Current action and preconditions to check: path_clear

Your task: For each precondition in the list above, predict whether it will hold at this action.

Consider the current scene as observed from the mobile robot's camera, and analyze the predicted future states of all dynamic agents (e.g., people, animals, vehicles, or any moving entities) within the NEXT SECOND.

IMPORTANT: Only answer "very likely" if you are absolutely certain—based on strong, clear evidence—that a dynamic agent will violate the precondition in the predicted future state. Do NOT answer "very likely" for unlikely, ambiguous, or low-probability risks.

Ask yourself for each precondition: Is there a high probability, with clear and convincing evidence, that the predicted future states of any dynamic agent will interfere with the predicted future state of the currently executing action within the NEXT SECOND, causing that precondition to fail?

Assess the risk level based on these predictions. Use "likely" or "very likely" if motions create a clear risk of interference.

Use "neutral" or "improbable" if agents are nearby but their predicted paths are clearly diverging or non-conflicting.

Failure Risk Categories: "very improbable", "improbable", "neutral", "likely", "very likely"

Answer Format: Output ONLY the probability_of_failure value from these categories: "very improbable", "improbable", "neutral", "likely", "very likely"

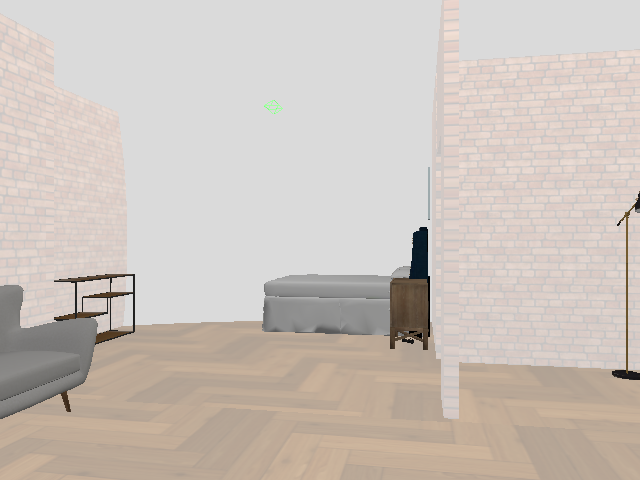

Answer: very improbable